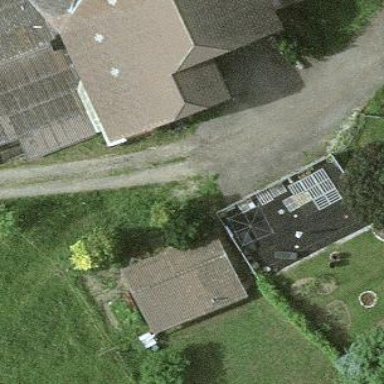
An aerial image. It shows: Garage.